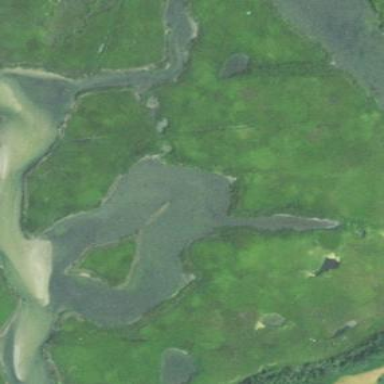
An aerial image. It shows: Tidal wetland area consisting of tidal flats.